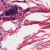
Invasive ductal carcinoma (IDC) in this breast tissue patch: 1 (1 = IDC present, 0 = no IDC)